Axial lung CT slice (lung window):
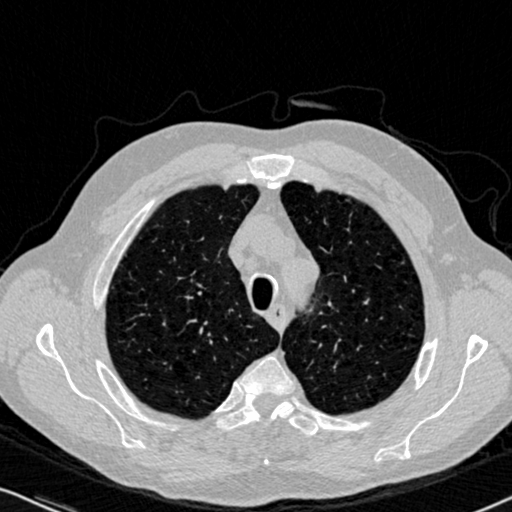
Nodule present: no